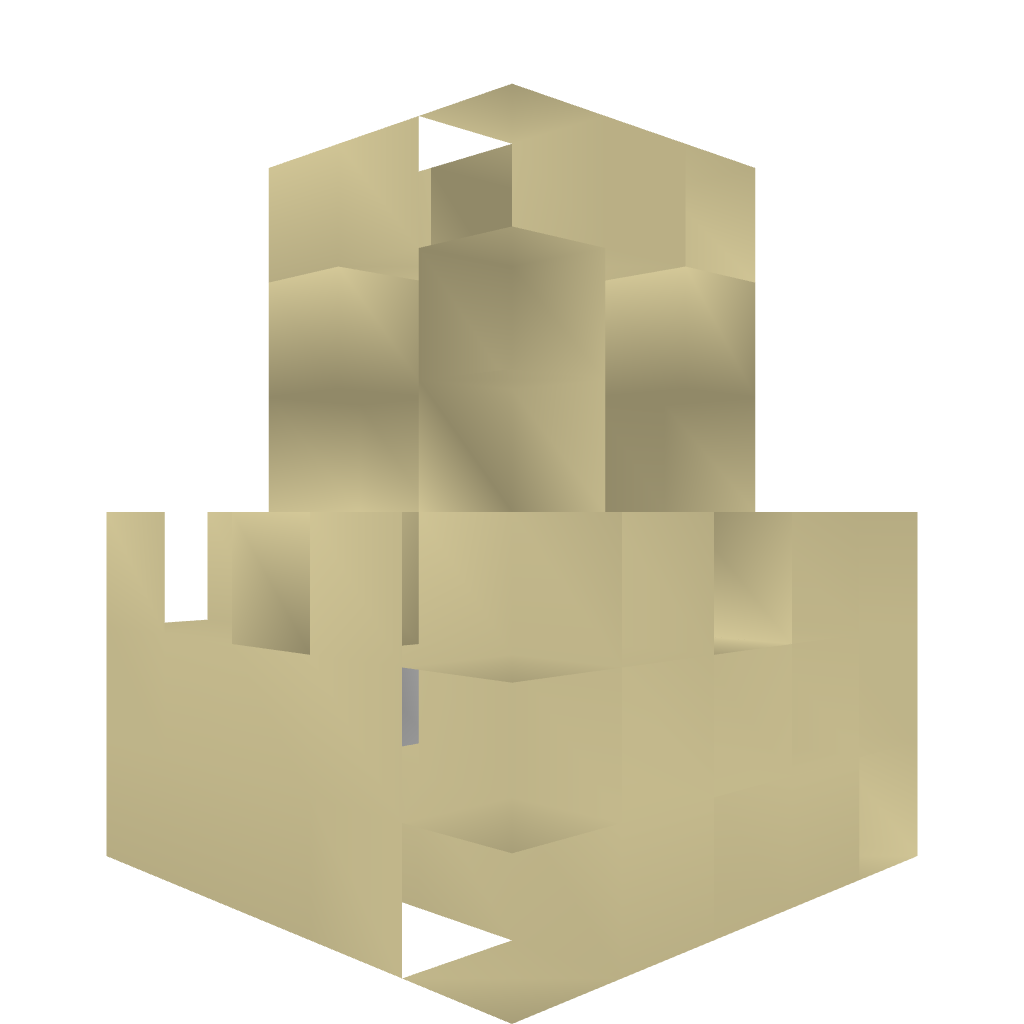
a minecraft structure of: desert fountain